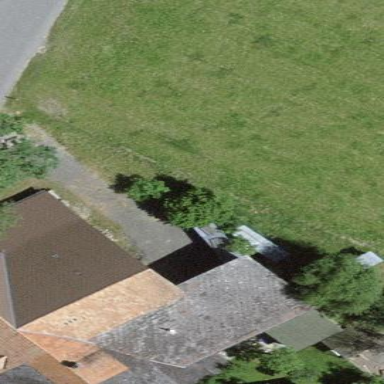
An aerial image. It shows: Farm building.